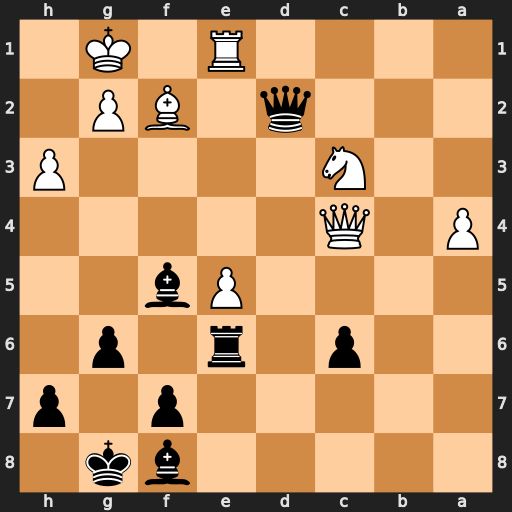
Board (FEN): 5bk1/5p1p/2p1r1p1/4Pb2/P1Q5/2N4P/3q1BP1/4R1K1
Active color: b
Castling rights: -
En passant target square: -
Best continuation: Bd3 Qb3 Bc5 Qb8+ Kg7 Bxc5 Qxe1+ Kh2 Qxe5+ Qxe5+ Rxe5 Bd4 Kf6